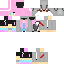
A female human skin with pale skin, wearing blonde long hair dressed in a blue hoodie and black pants, featuring a closed mouth.